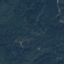
Land use / land cover: Forest